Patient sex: M
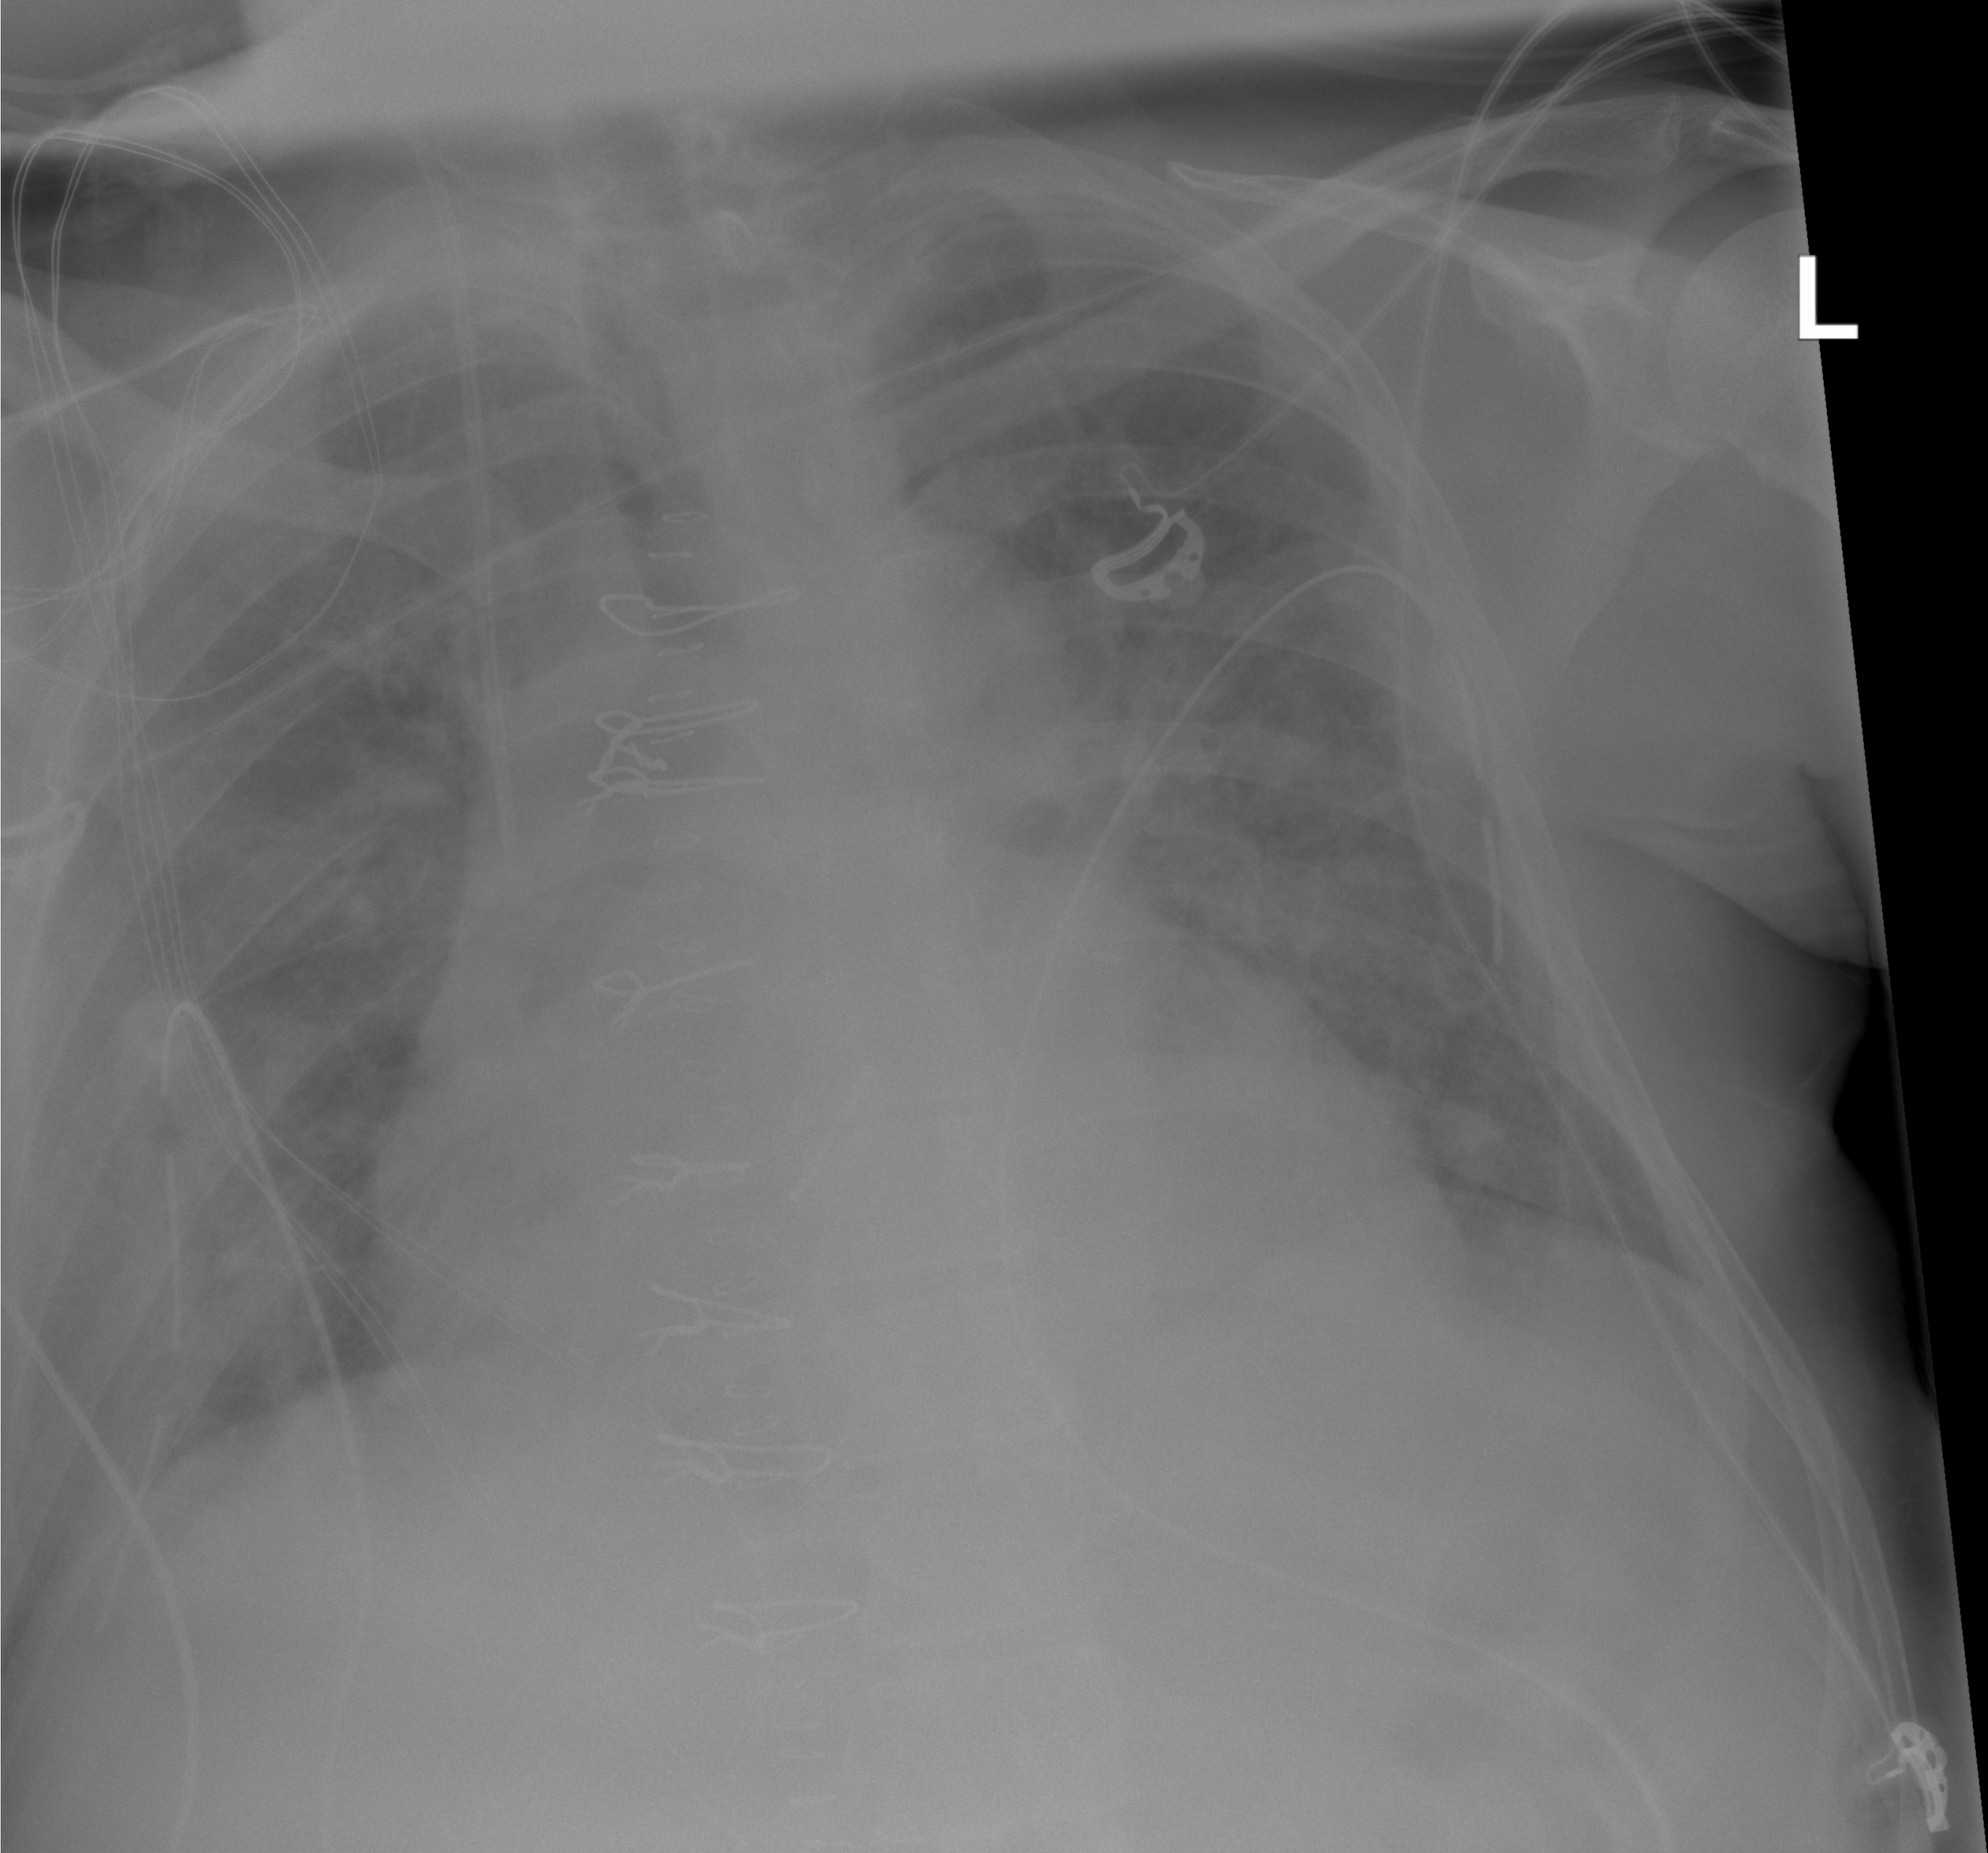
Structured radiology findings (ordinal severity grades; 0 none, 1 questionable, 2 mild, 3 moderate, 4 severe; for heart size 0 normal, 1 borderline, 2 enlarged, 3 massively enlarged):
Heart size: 2
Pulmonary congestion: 2
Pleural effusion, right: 0
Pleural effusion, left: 0
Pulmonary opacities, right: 3
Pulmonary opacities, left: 3
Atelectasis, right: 2
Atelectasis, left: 2